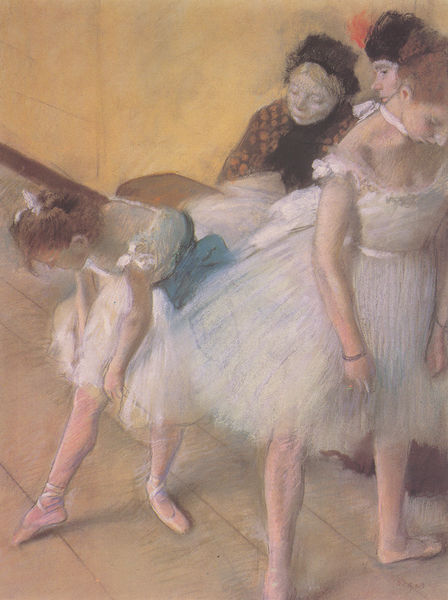
Titel: Vor der Probe, Vor der Probe
Künstler: Edgar Degas
Standort: Denver
Institution: Denver Art Museum
Schlagwörter: blau, feder, fuß, mann, umhang, weiß, frauen, gelb, impressionismus, mädchen, ocker, ausschnitt, braun, brust, degas, edgar degas, frau, frisuren, hell, hut, kariert, kleid, kleider, kreide, licht, paris, pastell, raum, schwarz, zeichnung, gürtel, rot, schal, haube, rock, schleife, tanz, alt, jacke, jung, wand, alte, arme, band, blicke, spitze, schauen, boden, haare, kostüm, eltern, kind, mutter, schleifen, tanzen, tänzerin, tänzerinnen, madame, rosa, seide, kinder, beine, schärpe, taille, bein, füße, perspektive, balett, ballerina, ballerinas, ballet, ballett, halsband, lehrerin, probe, schuhe, schule, spitzenschuhe, tanzsaal, tanzstunde, tutu, tüll, tütü, übung, aufwärmen, ballettschuhe, bank, dega, dehnen, dielen, edgar, training, zehenspitzen, blue, chair, fringe, hall, hat, people, stockings, white, bench, black, bun, collar, dress, dresses, female, formal, girls, green, hair, lace, lady, old, skirt, wall, detail, pink, floor, stufe, wooden, bretter, gesenkt, rüschen, masche, posen, fussboden, strümpfe, bücken, schritt, fleck, armband, wood, skin, spreizen, müde, girl, red hair, young, child, feet, ribbon, impressionism, cap, elderly, movement, ballkleid, children, satin, person, fraune, grazil, anziehen, festival, bracelet, fluchten, foot, shoes, studio, watch, legs, impressionist, slippers, bretterboden, kinde, pointing, balletschuhe, dance, dancer, dancing, gouvernante, ballkleider, stunde, bas, bangs, leg, danseuses, ballettschuh, balettschuh, balettstunde, ballerinen, chiasse, opera, tanzkleider, vor dem auftritt, übungsstunde, ürtel, ballet slippers, tanzschuhe, dancers, pose, parquet, füssse, tanzerinnen, class, tights, persons, asymmetrical, noeuds, peoples, e, beim anziehen garderobe, tutus, guy, stretching, delicate, stretch, teaching, rkinder, geen, boards, aufpasserin, puffy, jupons, jupes, flats, gauze, eyelids, childeren, childern, adjusting, skinn, feeet, jues, chaussons de danse, adjust